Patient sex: F
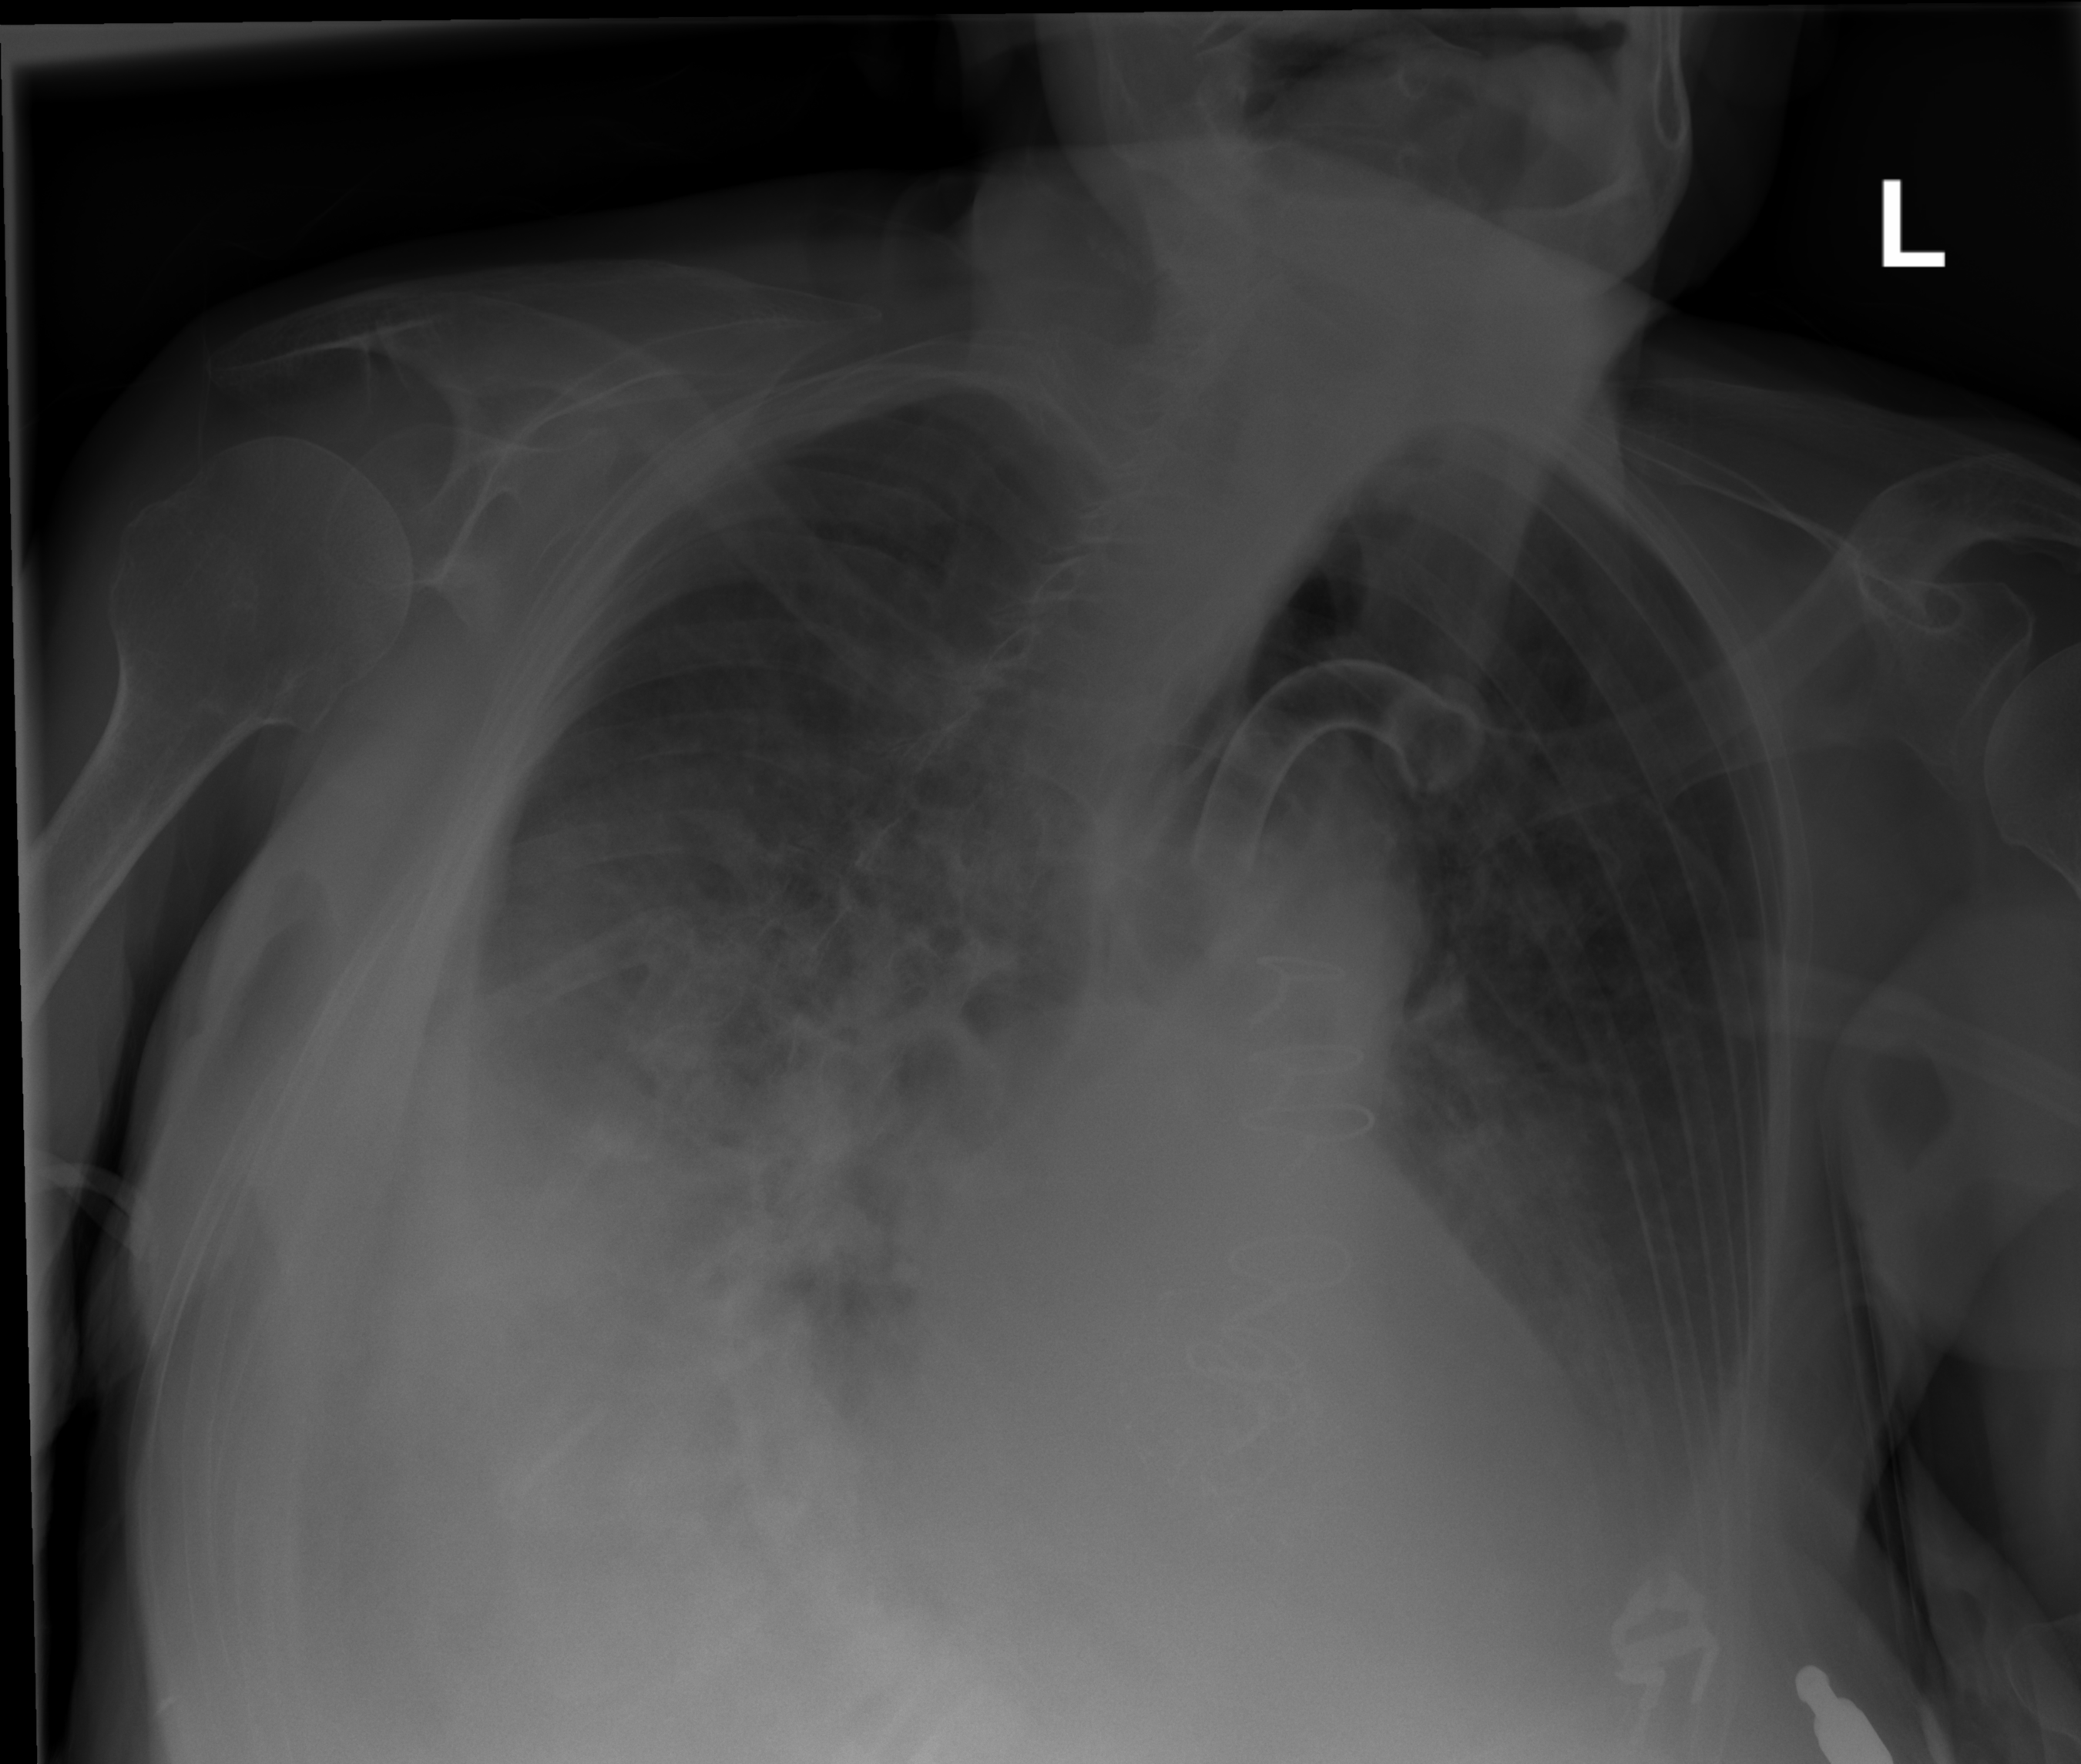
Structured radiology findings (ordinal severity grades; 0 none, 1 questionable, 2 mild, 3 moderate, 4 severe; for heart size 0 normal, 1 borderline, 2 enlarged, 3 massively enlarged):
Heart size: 0
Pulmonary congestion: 0
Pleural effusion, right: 3
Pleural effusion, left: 2
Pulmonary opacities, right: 1
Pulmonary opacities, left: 0
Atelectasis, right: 3
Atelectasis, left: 2